Question: I am doing error handling in my.js, where i am having cross domain call to other server, also for dynamic HTML template i am using Mustache.js.
'''
$.getJSON(url, function(data, textStatus, xhr) {
$.each(data, function(i, data) {
introPage(data);
});
}).fail(function(Error) {
alert(Error.status);
});
function introPage(data )
{
$.getJSON('myphp.php?jsoncallback=?&template='+testTemplate, function(msg) {
// my operations
}).error(function(data) {
});
}
'''
We have .fail() in getJSON to catch the errors in <URL> does not seems to work
but throws the error in console

Also when i click the link. it shows error in jquery callback in below format
'''
jQuery191014790988666936755_1378113963780({
"error": {
"code": 406,
"message": "Not Acceptable: Sorry, There are no results to display for the given input."
}
});
'''
Now i am wondering how to get this error in my JS . i am not getting Error code 406 and 401.I need that error code so that appropriate error page be displayed.
Thank you
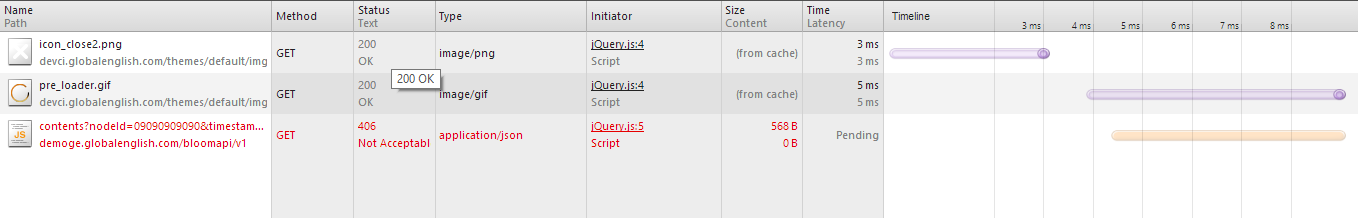
Answer: Judging by the 'jsoncallback=?' parameter and the response 'jQuery191...780({...})', it seems like jQuery is generating a JSONP request. JSONP requests are not subject to the same origin policy restrictions but they do have the following limitation <URL>:
> Note: This [error] handler is not called for cross-domain script and
cross-domain JSONP requests.
The solution:
1. Create a pure JSON request if the server allows cross-domain requests
2. Look at answers for these questions: How do I catch jQuery $.getJSON [...] error when using JSONP? jQuery ajax (jsonp) ignores a timeout and doesn't fire the error event
3. Use jquery-jsonp -- it does not give you the HTTP error code